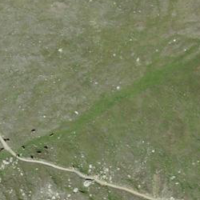
EUNIS habitat code: 26
Species observed at this site:
Oenanthe oenanthe